Question:
I have a project where I'm using selenium grid, Selenium, testng, and I'm stuck in this scenario: I want to run all test simultaneously in different nodes which are in different machines, my codes runs this test buy on either of the nodes.
'''
<suite name ="Default suite" thread-count="4" parallel="tests">
<test name="LOGIN TEST">
<parameter name="browserName" value="chrome"/>
<parameter name="url" value="http://localhost:4444/wd/hub"/>
<parameter name="version" value="1.2"/>
<classes>
<class name="tests.loginTest.LoginTest">
//i have 4 test methods here
</class>
</classes>
</test>
<test name="LOGIN TEST">
<parameter name="browserName" value="chrome"/>
<parameter name="url" value="http://localhost:4444/wd/hub"/>
<parameter name="version" value="1.3"/>
<classes>
<class name="tests.loginTest.MainPageTest">
//i have 4 test methods here
</class>
</classes>
</test>
</suite>
'''
---
'''
@BeforeMethod
@Parameters( {"browserName","url","version"})
static WebDriver createInstance(String browserName, String url,String version) throws IOException {
System.setProperty("webdriver.chrome.driver", "src\main\resources\chromedriver.exe");
WebDriver driver = null;
if (browserName.toLowerCase().contains("chrome")) {
DesiredCapabilities cap = new DesiredCapabilities();
cap.setBrowserName("chrome");
cap.setVersion(version)
driver = new RemoteWebDriver(new URL("http://localhost:4444/wd/hub"), cap);
return driver;
}
return driver;
}
'''
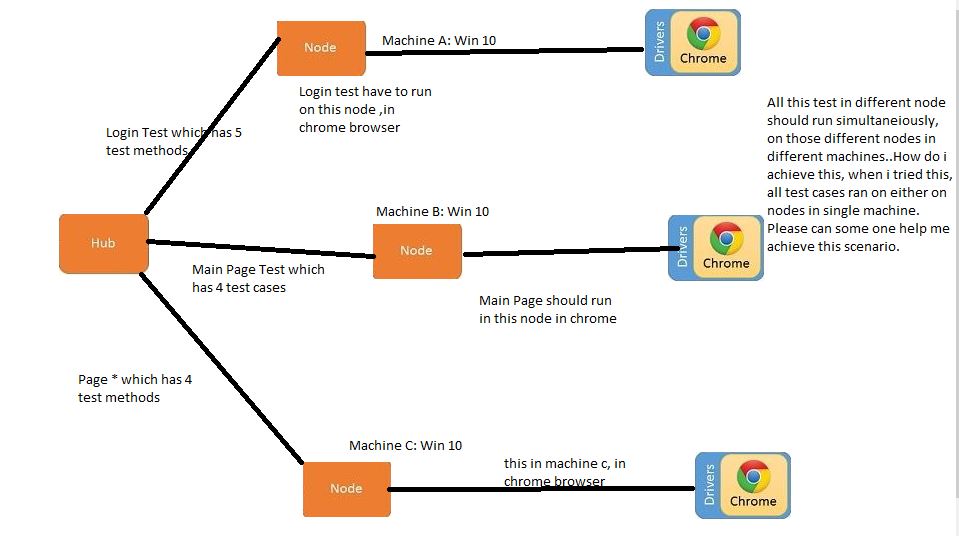
Answer: Create a json file like the one below .
'''
{
"capabilities": [
{
"browserName": "chrome",
"maxInstances": 2,
"seleniumProtocol": "WebDriver"
}
],
"configuration": {
"proxy": "org.openqa.grid.selenium.proxy.DefaultRemoteProxy",
"maxSession": 2
}
}
'''
Use it while registering nodes with hub machine.
'''
java -jar selenium-server-standalone-2.53.1.jar -role node -nodeConfig nodev2.json -port 5556
'''
Change the maxSession and maxInstance count according to your requirements.